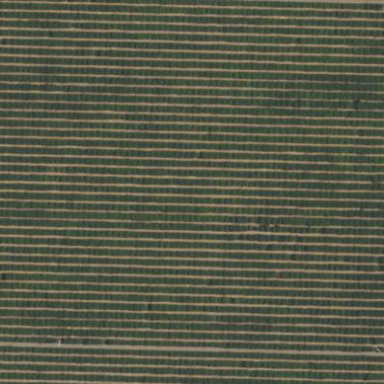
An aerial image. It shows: Orange orchard with rows of vibrant orange trees.